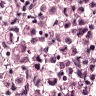
Metastatic tissue present: yes